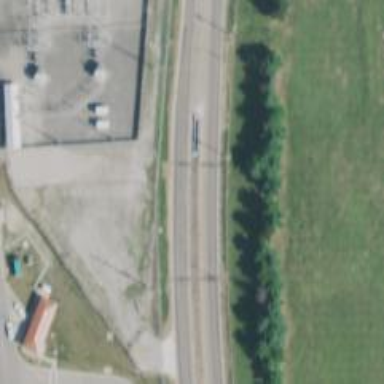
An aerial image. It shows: Secondary road.